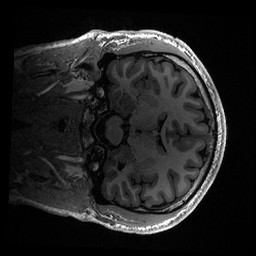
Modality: T1w
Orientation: coronal
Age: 20
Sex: male
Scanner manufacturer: ge
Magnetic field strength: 3 T
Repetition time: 0.006952 s
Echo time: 0.00292 s